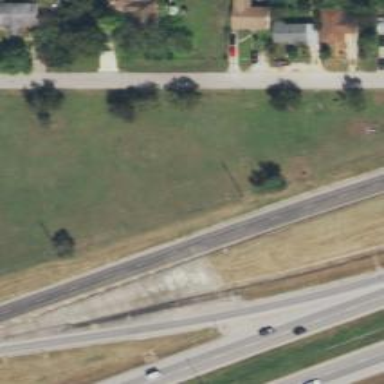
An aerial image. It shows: Secondary road with asphalt surface and frontage road.